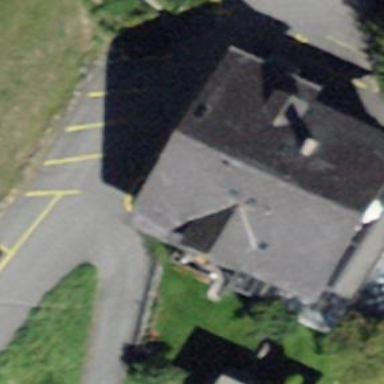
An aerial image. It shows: Building with tiled roof.